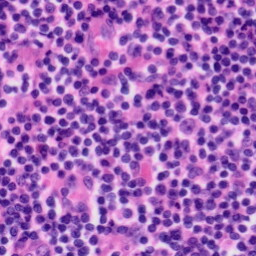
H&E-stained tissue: Tonsil